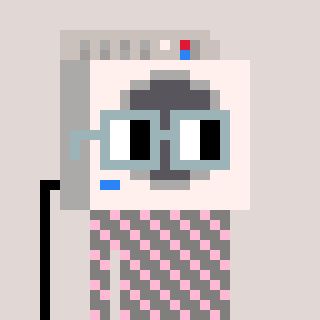
a pixel art character with square dark gray glasses, a washing machine-shaped head and a bluegrey-colored body on a warm background